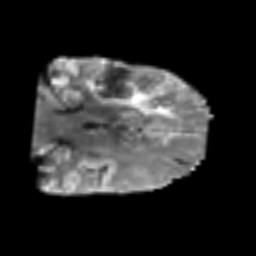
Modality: T2w
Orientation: coronal
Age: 60
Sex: male
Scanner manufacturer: siemens
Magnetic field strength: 3 T
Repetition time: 6.1 s
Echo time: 0.101 s